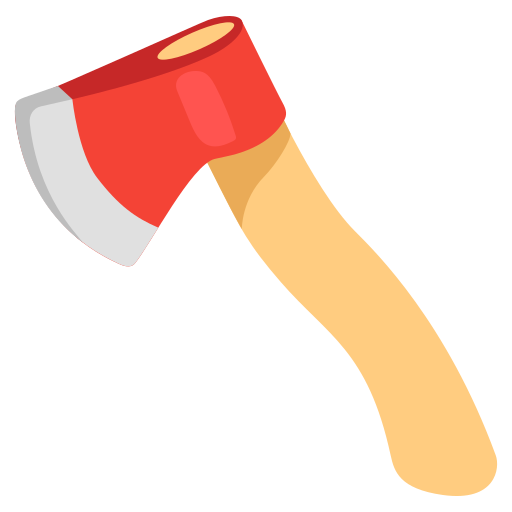
Emoji: 🪓